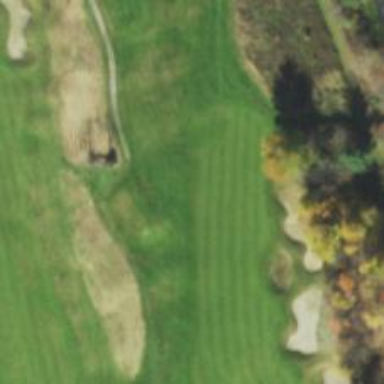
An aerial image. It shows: Golf tee.